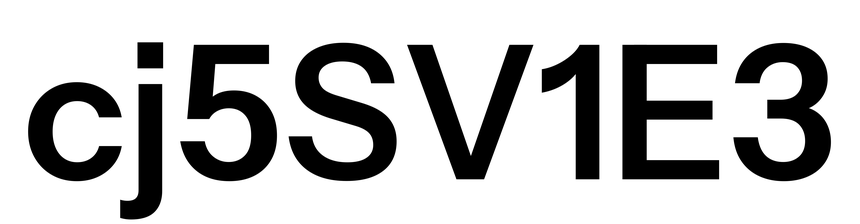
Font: InstrumentSans_SemiBold